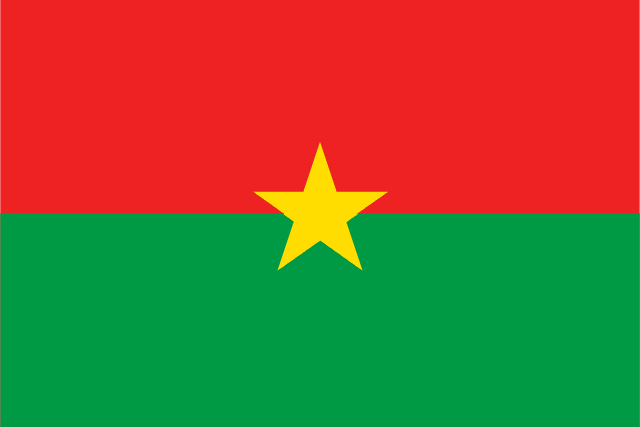
Country: Burkina Faso
Country code: bf